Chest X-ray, PA view. Patient: 64 years old, sex M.
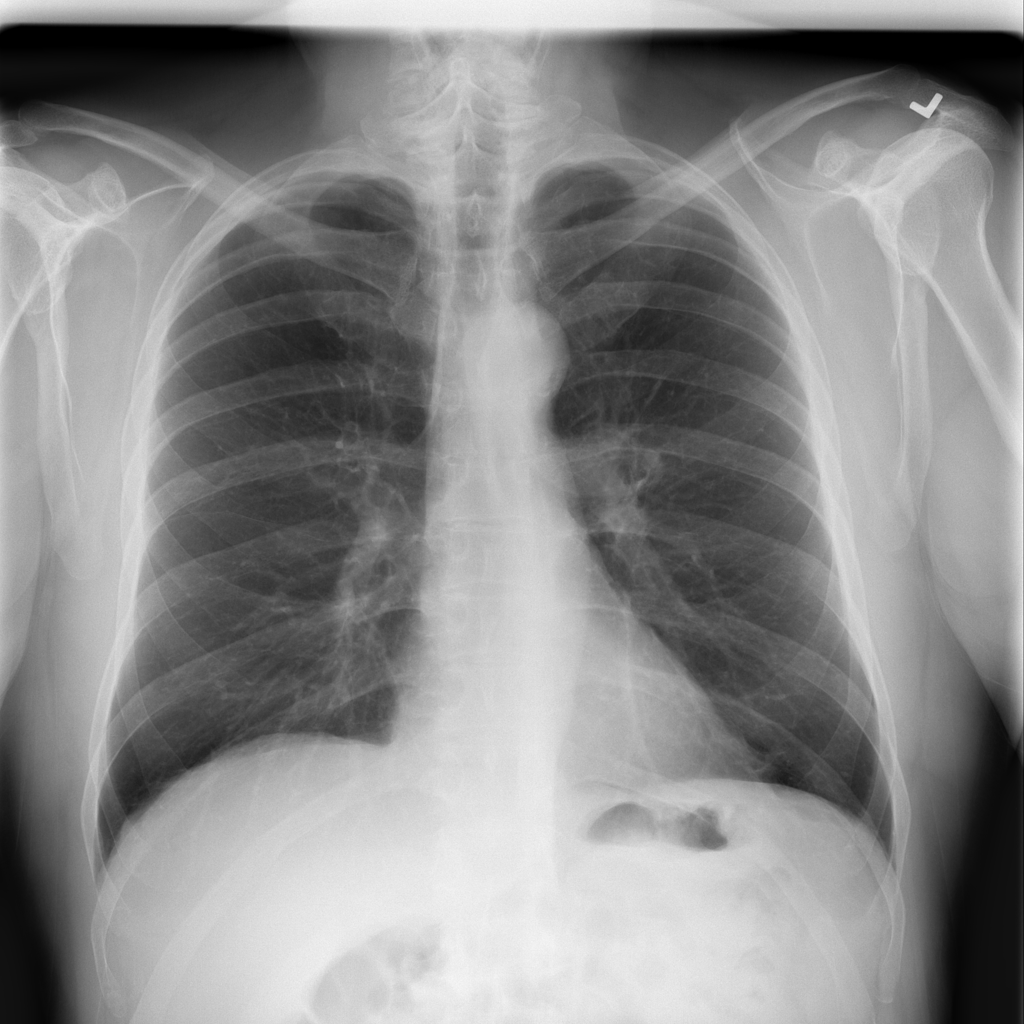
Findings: No Finding